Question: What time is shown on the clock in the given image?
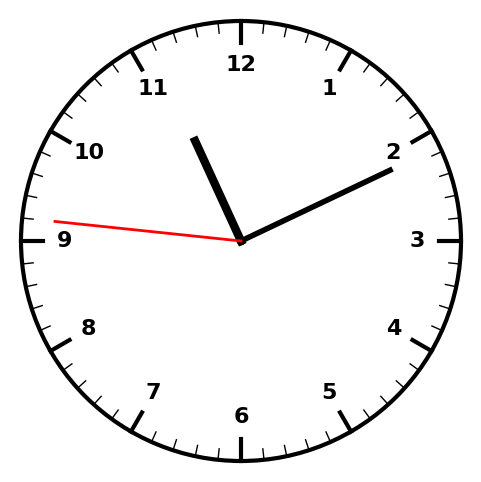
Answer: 11:10:46